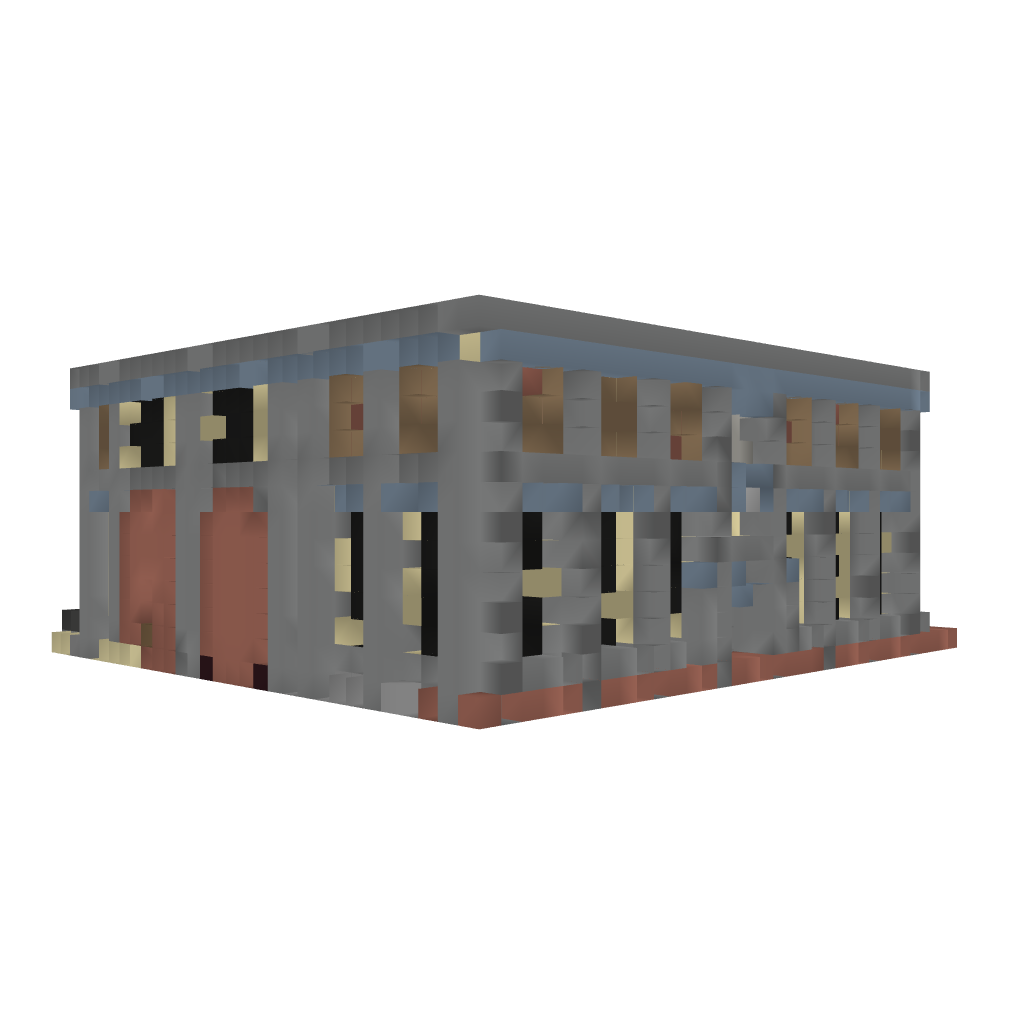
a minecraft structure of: Warehouse Converted from Station